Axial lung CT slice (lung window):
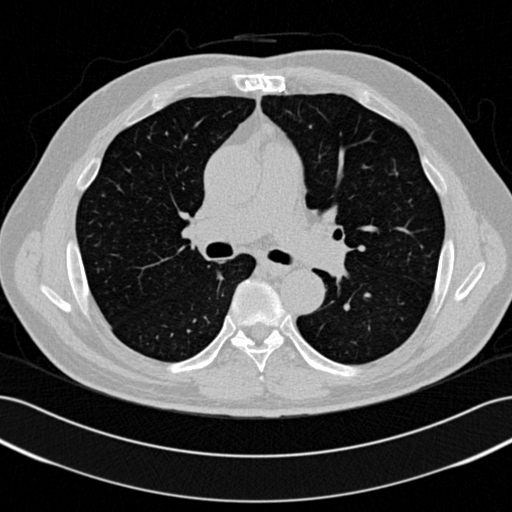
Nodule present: no